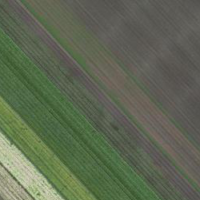
EUNIS habitat code: 52
Species observed at this site:
Anas platyrhynchos
Calidris ferruginea
Tringa glareola
Limosa lapponica
Tussilago farfara
Aglais urticae
Salix caprea
Calidris alpina